Field crop: maize
Growth stage: 2
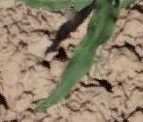
Species: maize